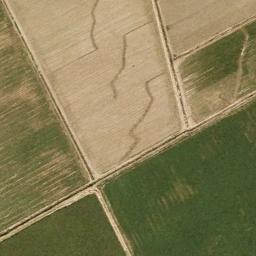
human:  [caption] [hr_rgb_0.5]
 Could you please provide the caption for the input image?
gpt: There are several dirt roads between the rectangular farmlands .

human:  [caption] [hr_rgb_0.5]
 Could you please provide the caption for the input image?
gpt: Several rectangular farmlands of different sizes are arranged in neat rows .

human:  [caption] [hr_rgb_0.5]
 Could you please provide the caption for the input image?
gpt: Several neatly arranged green, Khaki mixed rectangular farm fields .

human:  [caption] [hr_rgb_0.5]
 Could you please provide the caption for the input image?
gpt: There are some green and bare rectangular farmland .

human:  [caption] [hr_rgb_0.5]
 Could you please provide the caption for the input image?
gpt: There are several green rectangular farmlands and yellow ones .